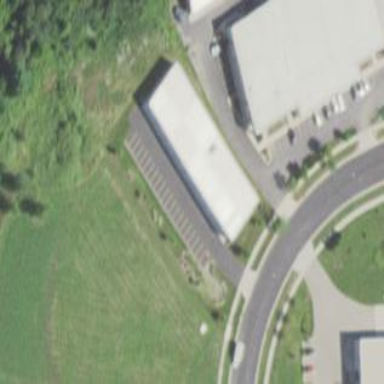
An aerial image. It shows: Commercial building.